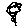
Label: flower